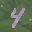
Label: 4